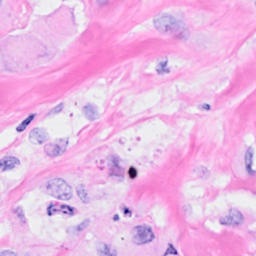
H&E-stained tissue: Breast